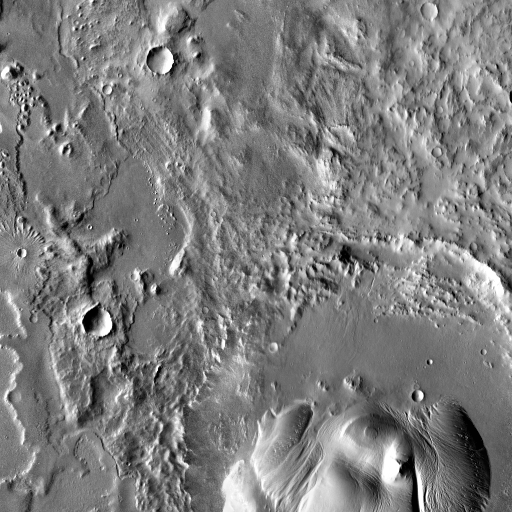
Crater classes present: Background, Other, Layered, Buried